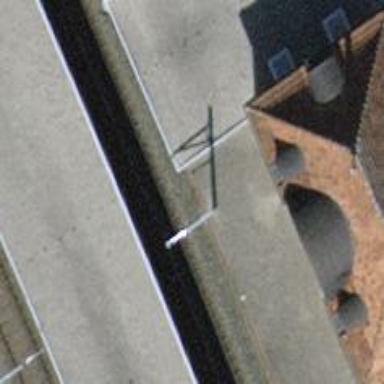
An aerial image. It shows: Railway stop with public transport stop position.